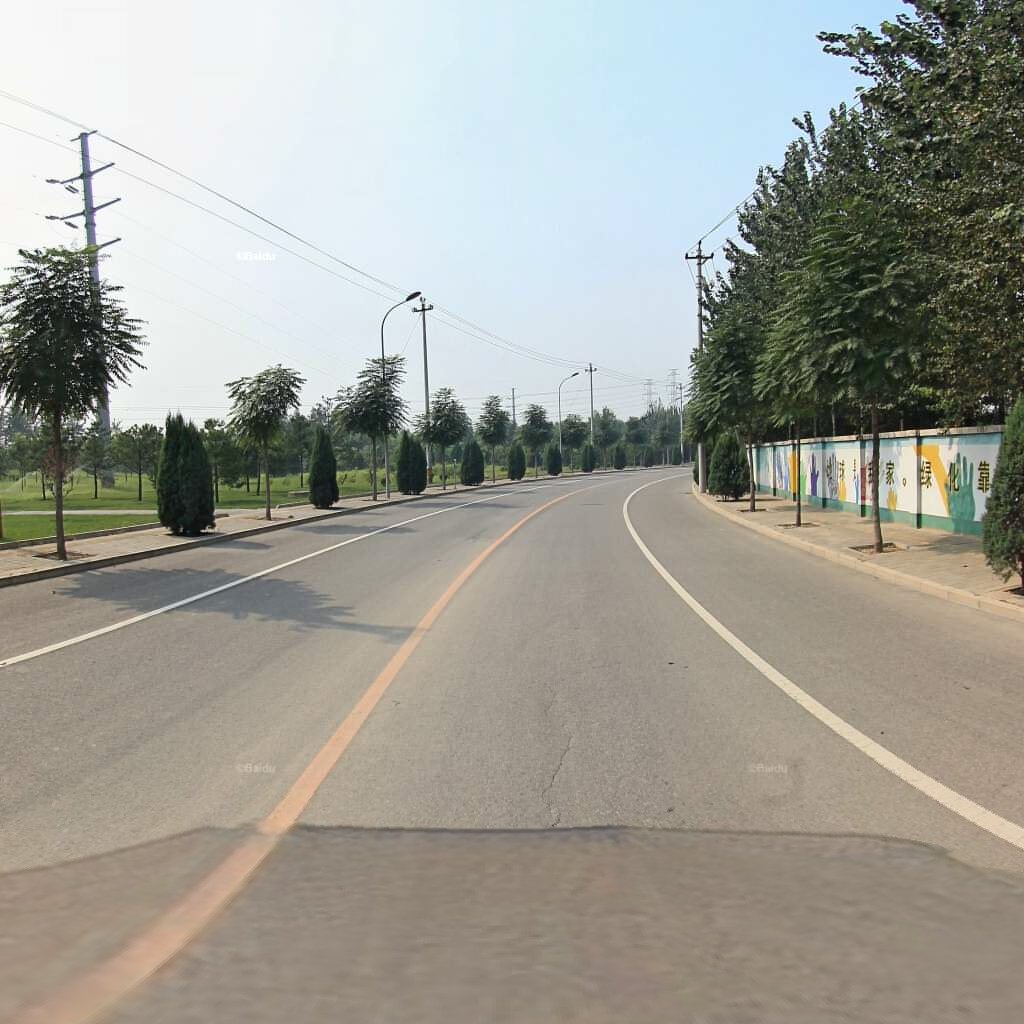
Region: Chaoyang
Road damage annotations: longitudinal crack